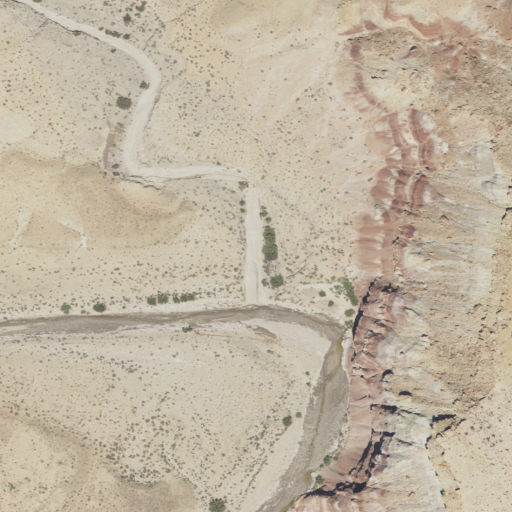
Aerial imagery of valley in Utah named Saleratus Wash containing shrub and grassland